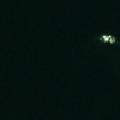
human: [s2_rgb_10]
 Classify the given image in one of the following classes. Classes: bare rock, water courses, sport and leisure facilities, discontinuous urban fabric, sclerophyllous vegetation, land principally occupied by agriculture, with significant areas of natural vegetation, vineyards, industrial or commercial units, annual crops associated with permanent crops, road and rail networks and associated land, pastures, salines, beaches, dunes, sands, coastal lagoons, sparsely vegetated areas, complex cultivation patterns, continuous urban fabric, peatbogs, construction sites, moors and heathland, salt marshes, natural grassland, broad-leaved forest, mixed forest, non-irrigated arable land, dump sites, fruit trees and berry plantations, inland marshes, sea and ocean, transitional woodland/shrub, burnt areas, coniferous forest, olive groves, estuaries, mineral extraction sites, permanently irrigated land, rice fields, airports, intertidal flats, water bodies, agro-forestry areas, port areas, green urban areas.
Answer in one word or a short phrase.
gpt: sea and ocean